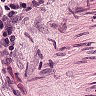
Metastatic tissue present: no